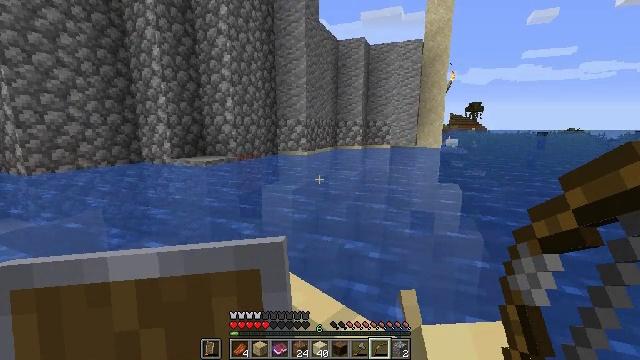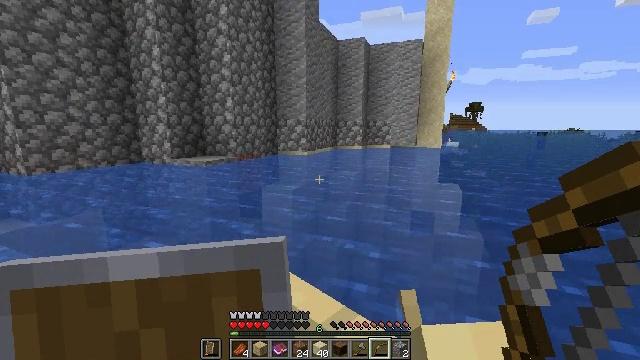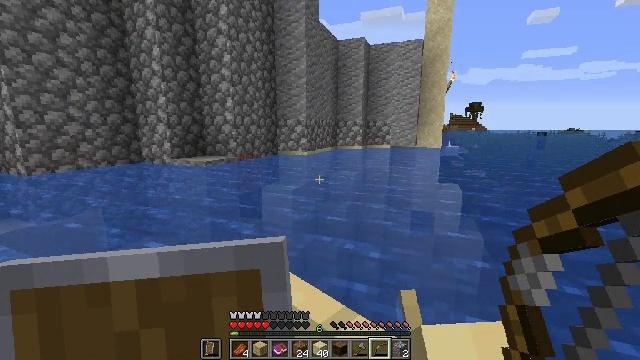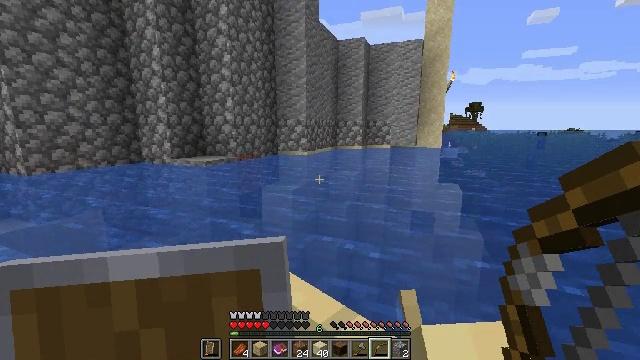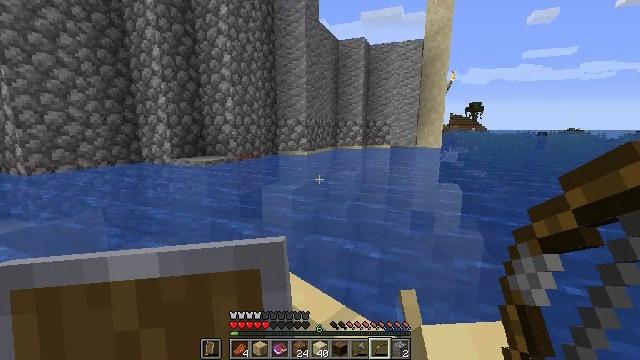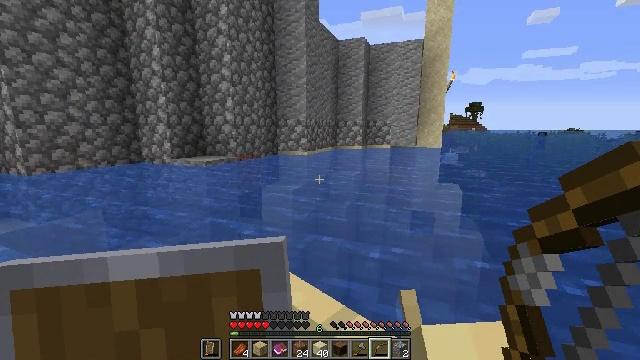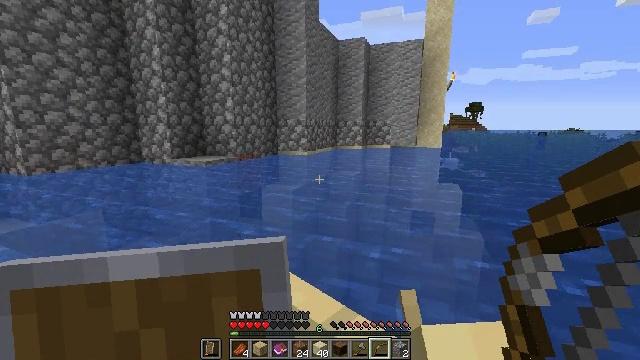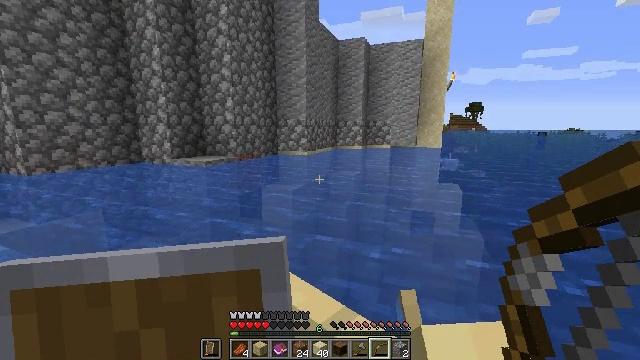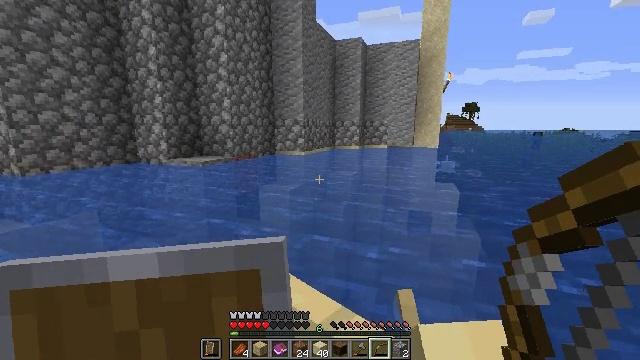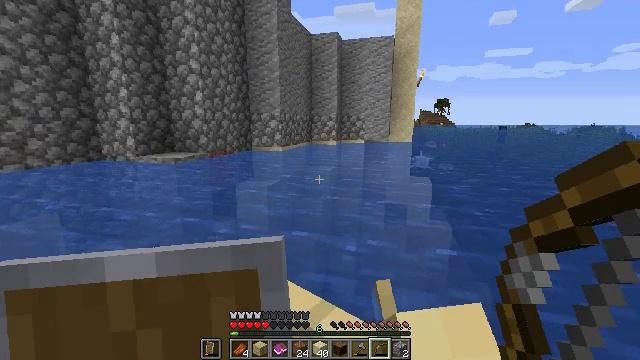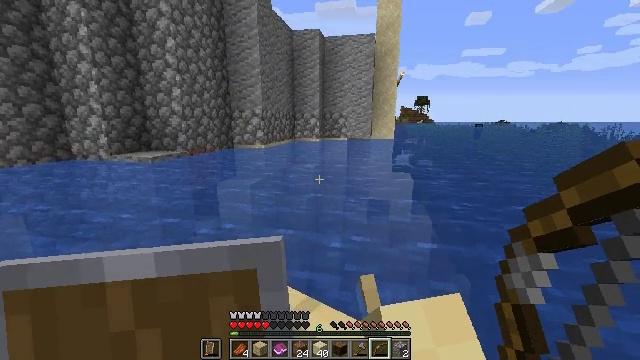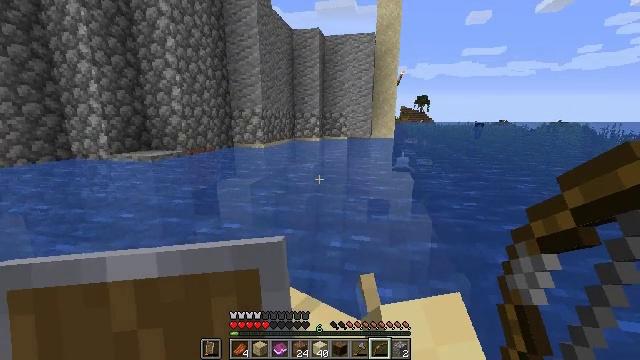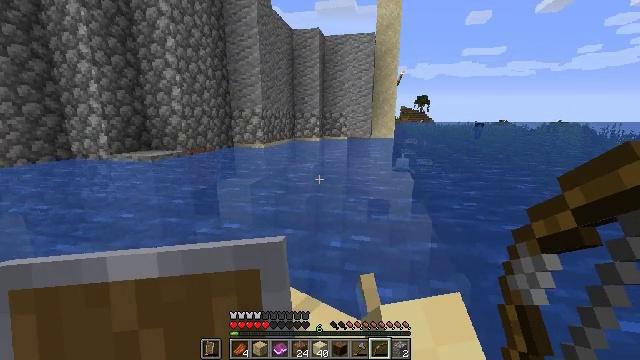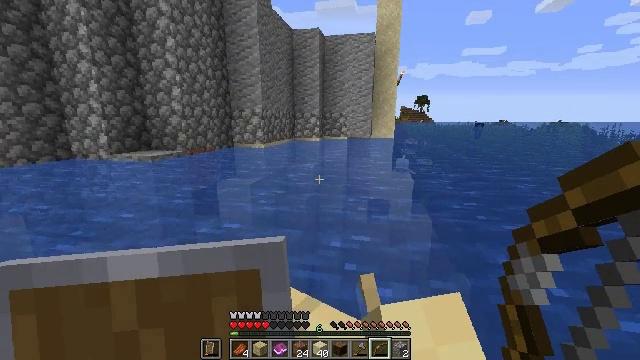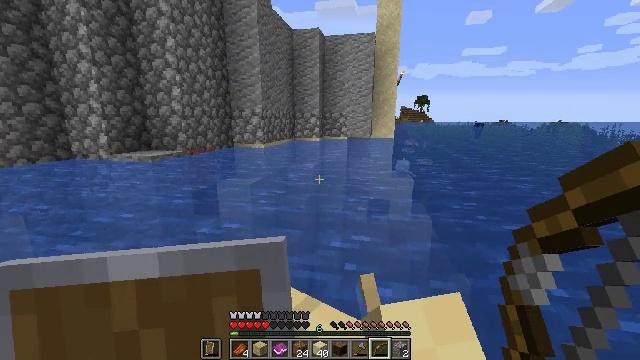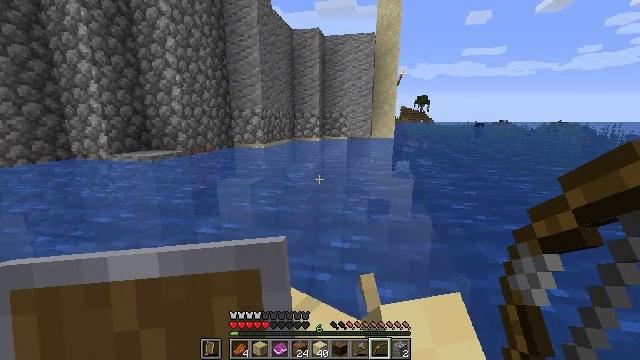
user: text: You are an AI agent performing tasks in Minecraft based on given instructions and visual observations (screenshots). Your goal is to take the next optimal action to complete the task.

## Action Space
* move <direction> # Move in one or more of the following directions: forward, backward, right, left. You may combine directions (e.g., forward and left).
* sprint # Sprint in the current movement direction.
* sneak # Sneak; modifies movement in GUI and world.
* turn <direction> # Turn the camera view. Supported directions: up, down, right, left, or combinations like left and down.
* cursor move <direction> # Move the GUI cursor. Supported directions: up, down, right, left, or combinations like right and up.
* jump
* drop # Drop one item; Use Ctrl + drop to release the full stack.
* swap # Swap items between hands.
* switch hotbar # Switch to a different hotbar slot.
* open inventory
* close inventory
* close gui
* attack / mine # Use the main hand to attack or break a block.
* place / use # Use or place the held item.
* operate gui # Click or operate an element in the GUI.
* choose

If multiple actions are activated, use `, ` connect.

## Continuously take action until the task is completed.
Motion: motion action
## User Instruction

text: Gather packed ice blocks.
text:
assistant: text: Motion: no_op
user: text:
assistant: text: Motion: no_op
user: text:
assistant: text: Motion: no_op
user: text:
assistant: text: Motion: no_op
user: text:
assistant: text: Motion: no_op
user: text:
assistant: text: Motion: no_op
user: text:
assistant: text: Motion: no_op
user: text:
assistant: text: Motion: no_op
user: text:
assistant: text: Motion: turn right and down
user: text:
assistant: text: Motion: turn right
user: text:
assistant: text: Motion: no_op
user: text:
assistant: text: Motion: no_op
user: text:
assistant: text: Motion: no_op
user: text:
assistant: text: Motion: no_op
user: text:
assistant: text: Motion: no_op
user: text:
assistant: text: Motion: no_op
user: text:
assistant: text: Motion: no_op
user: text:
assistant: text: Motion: no_op
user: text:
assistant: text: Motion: no_op
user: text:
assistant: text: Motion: no_op
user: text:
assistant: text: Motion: no_op
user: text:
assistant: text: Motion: move forward and move right
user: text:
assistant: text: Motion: move forward and move right
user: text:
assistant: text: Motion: move forward and move right
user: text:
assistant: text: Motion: move forward and move right
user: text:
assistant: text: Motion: move right
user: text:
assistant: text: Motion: no_op
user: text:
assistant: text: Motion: no_op
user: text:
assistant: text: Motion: no_op
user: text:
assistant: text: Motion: no_op